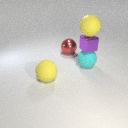
large cyan rubber sphere in front of large red metal sphere